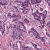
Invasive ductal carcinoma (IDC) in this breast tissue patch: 1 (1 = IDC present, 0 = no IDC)